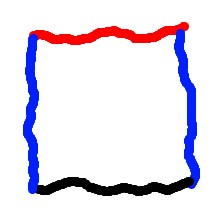
Shape: square